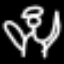
Label: angel